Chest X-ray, PA view. Patient: 57 years old, sex M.
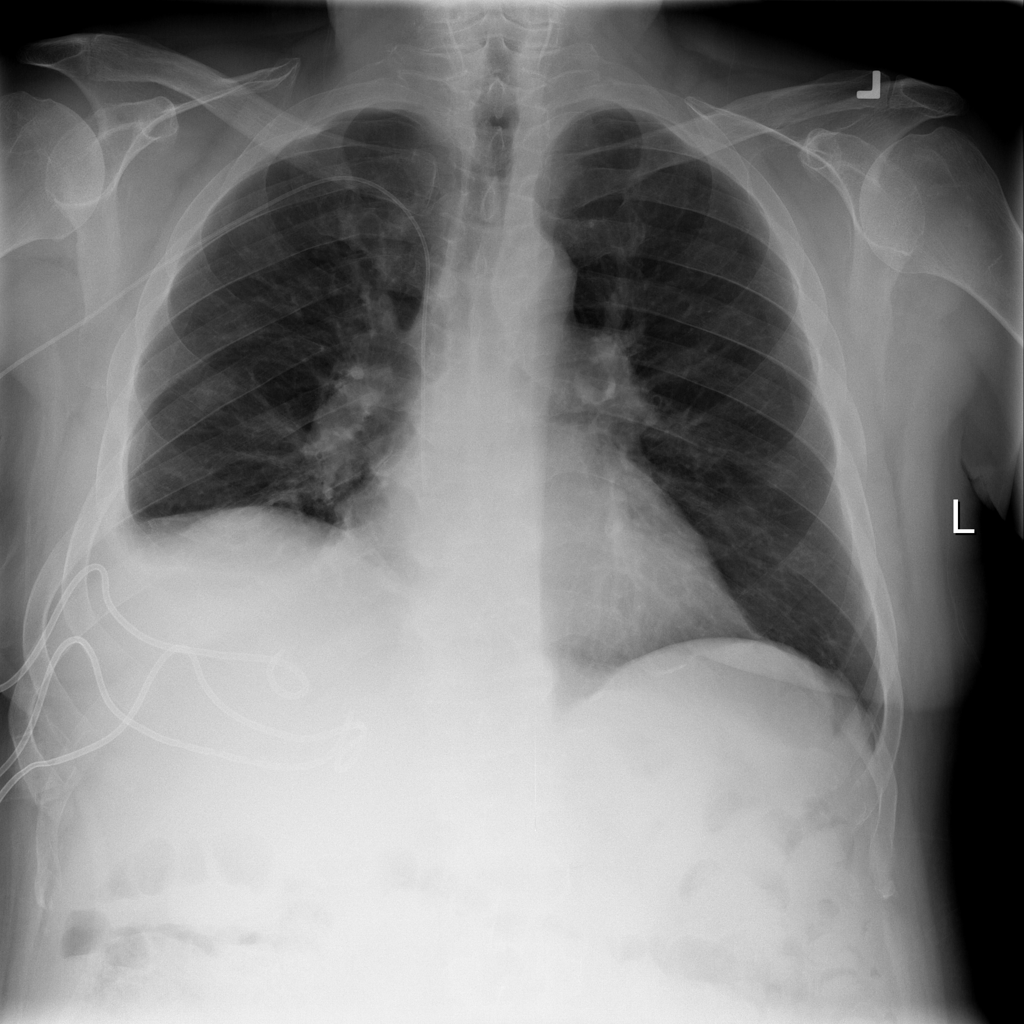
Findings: Atelectasis